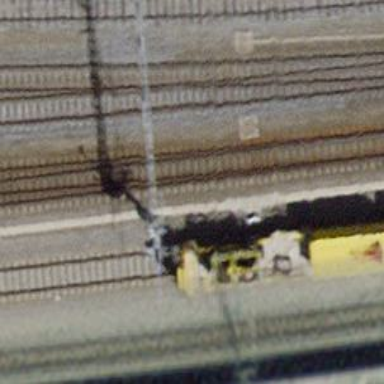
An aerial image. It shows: Railway switch with the turnout side on the left.